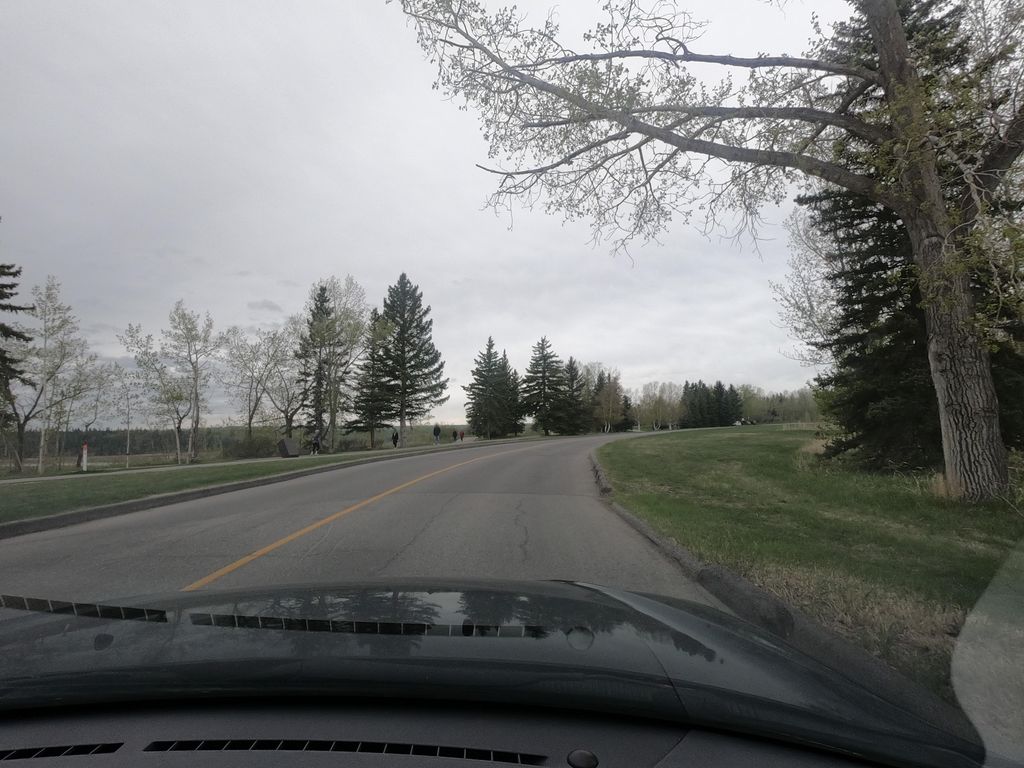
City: calgary